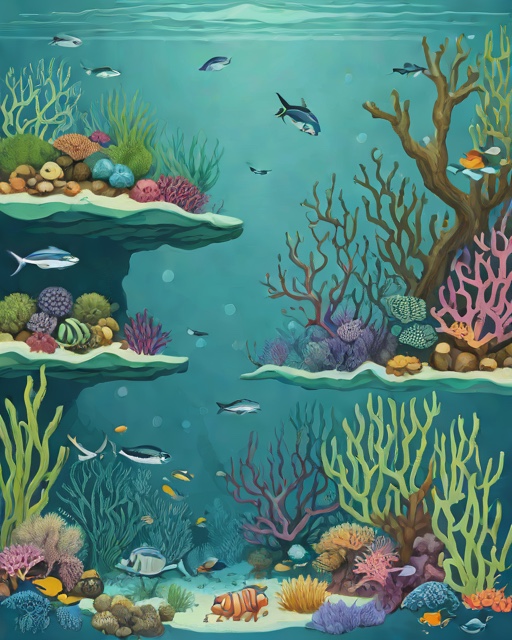
Category: Summer